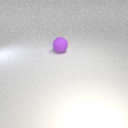
large purple rubber sphere